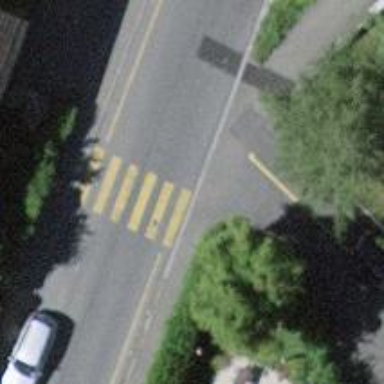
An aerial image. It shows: Uncontrolled zebra crossing with zebra markings.